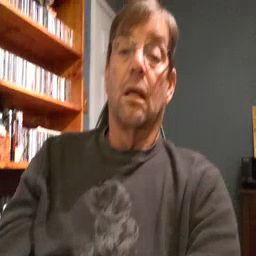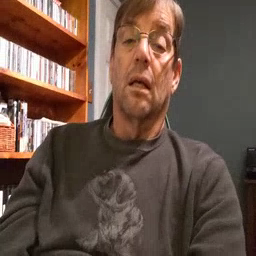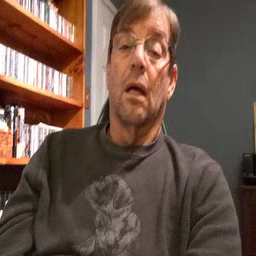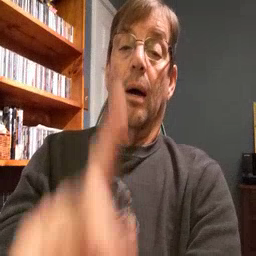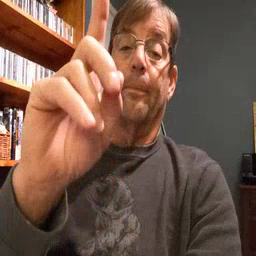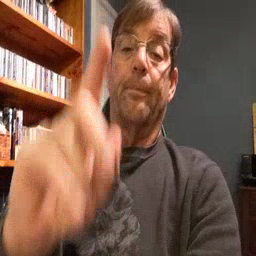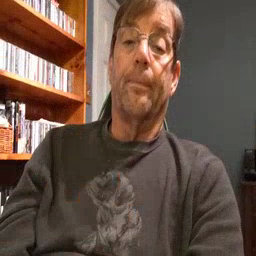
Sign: up